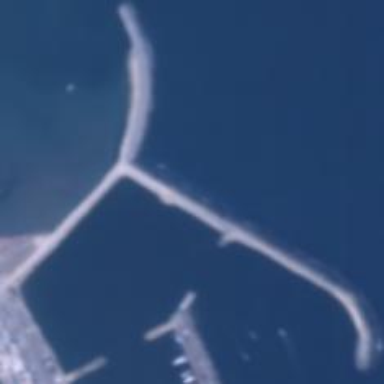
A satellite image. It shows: Breakwater structure.